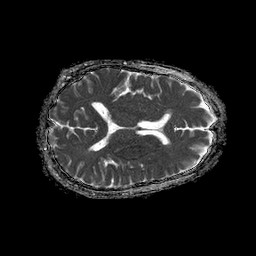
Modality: ADC
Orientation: axial
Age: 60
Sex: male
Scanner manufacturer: philips
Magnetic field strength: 1.5 T
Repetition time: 4.6 s
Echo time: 0.09059 s